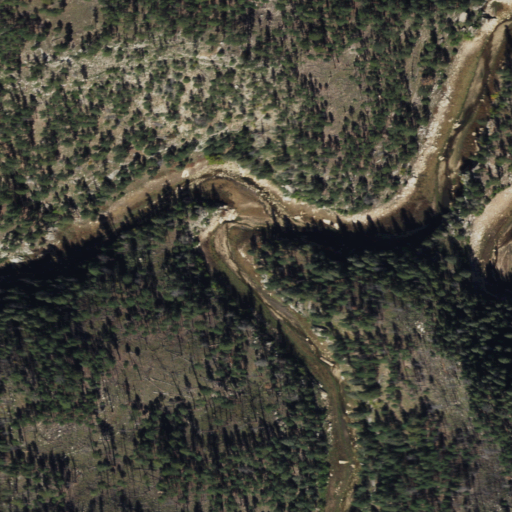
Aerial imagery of valley in Arizona named Bear Canyon containing evergreen forest, shrub, grassland, and herbaceous wetlands